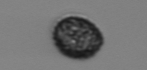
Label: Pseudochattonella_farcimen